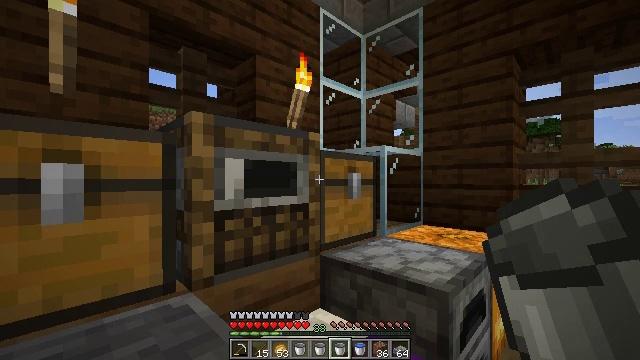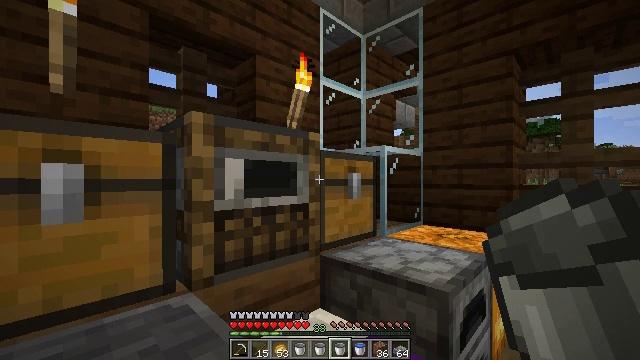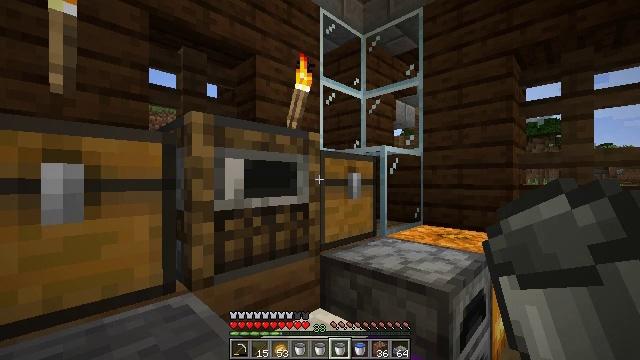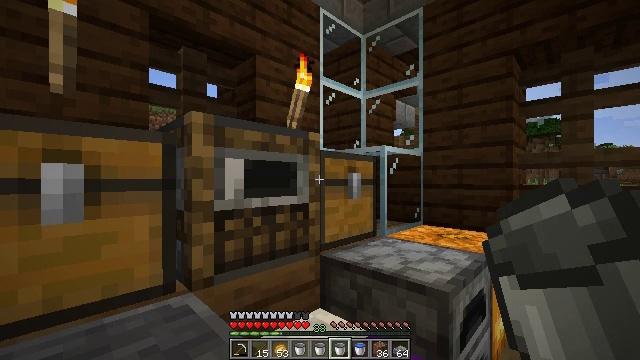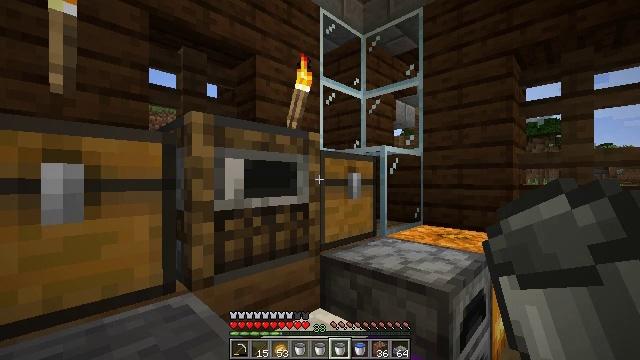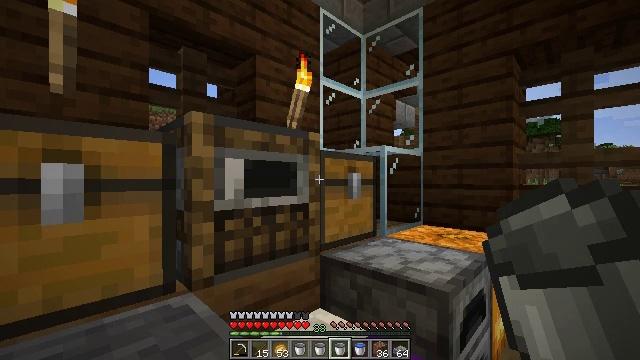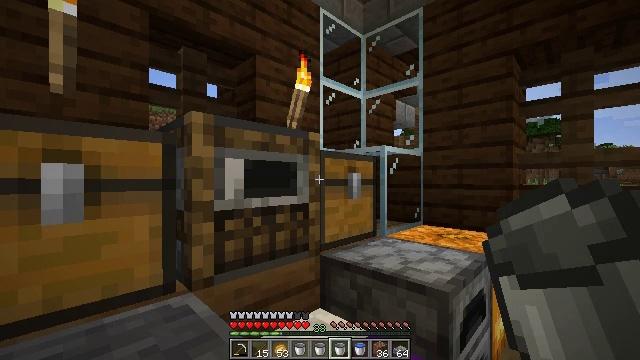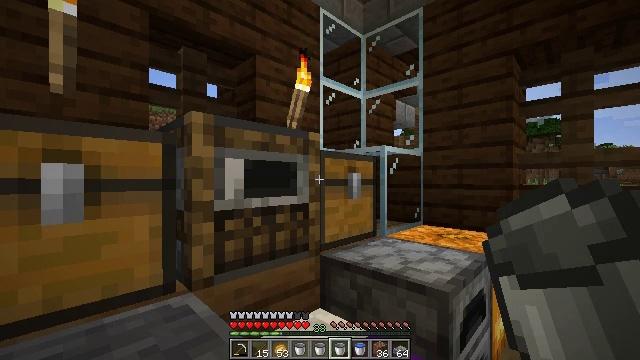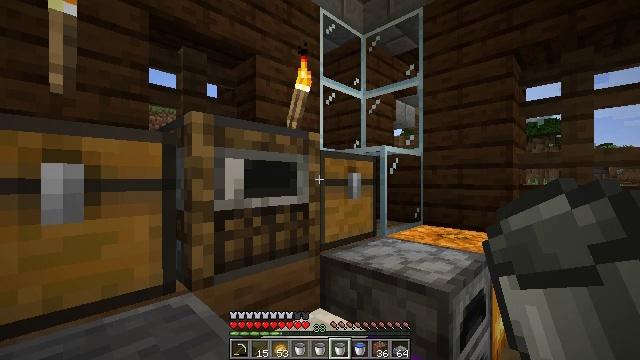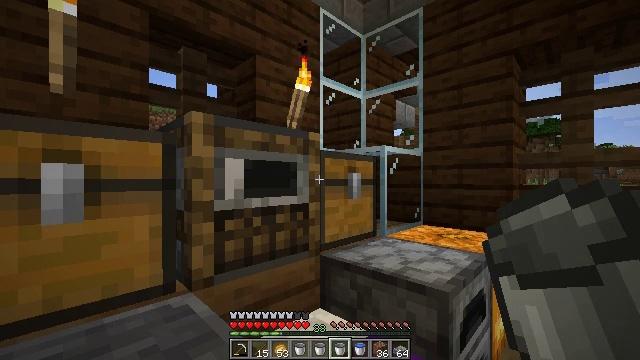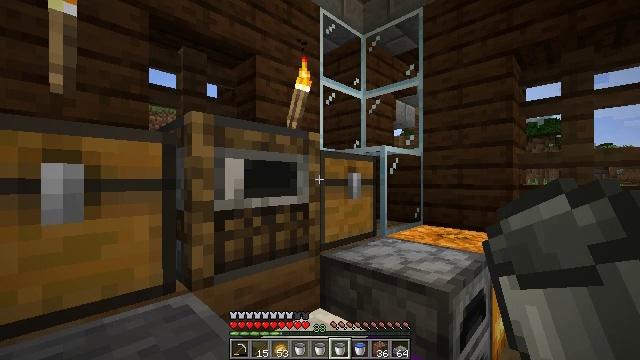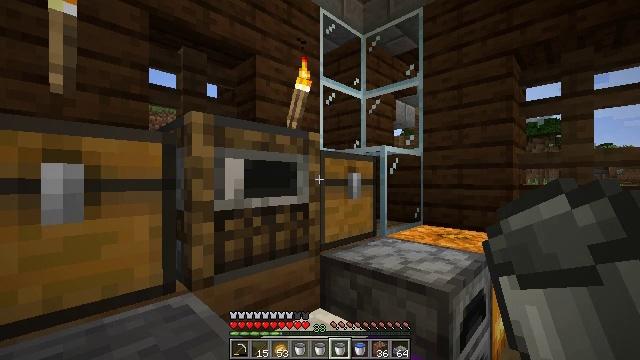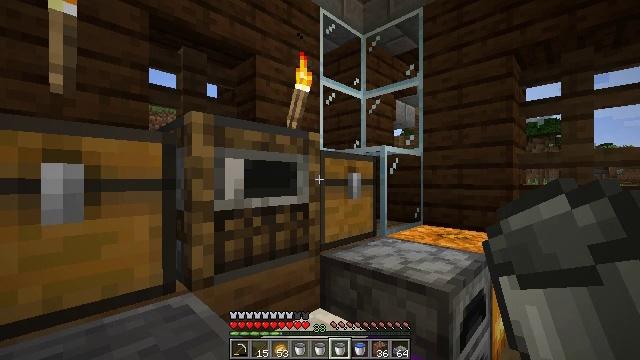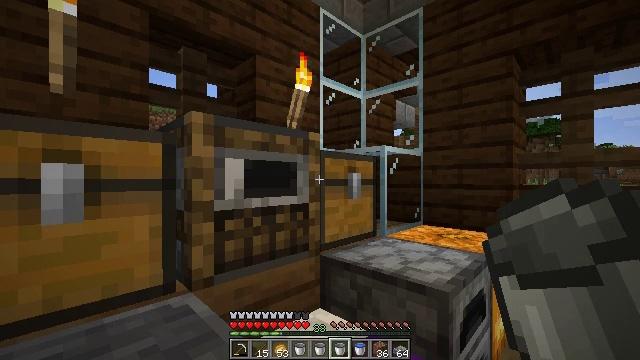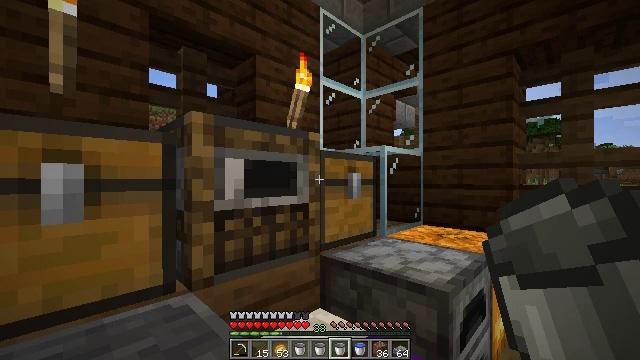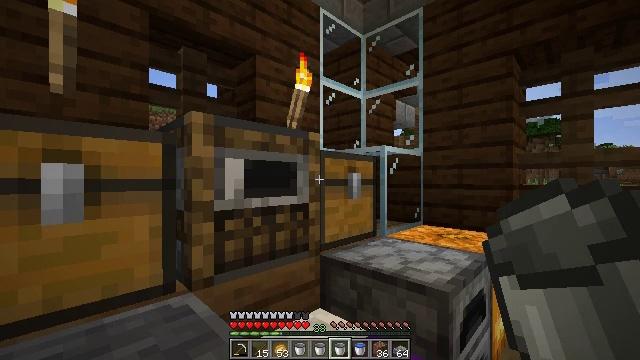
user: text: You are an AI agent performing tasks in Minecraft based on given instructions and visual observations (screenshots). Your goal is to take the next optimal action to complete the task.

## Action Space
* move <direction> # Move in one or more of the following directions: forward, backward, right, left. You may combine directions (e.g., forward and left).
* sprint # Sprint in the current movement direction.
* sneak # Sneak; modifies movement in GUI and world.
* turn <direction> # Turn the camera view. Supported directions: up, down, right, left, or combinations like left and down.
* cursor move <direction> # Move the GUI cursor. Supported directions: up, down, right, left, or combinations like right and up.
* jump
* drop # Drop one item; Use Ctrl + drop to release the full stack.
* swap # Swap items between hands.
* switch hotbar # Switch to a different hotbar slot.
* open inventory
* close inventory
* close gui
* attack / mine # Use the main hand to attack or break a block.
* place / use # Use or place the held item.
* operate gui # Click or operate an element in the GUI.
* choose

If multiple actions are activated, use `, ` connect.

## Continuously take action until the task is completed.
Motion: motion action
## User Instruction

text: Break the spruce leaves to clear the area.
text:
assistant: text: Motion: no_op
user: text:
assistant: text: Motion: no_op
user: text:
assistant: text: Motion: no_op
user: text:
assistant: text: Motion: no_op
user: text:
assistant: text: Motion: no_op
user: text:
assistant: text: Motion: no_op
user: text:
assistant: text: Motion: no_op
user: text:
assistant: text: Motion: no_op
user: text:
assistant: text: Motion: no_op
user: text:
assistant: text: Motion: no_op
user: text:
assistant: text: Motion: no_op
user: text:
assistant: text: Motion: no_op
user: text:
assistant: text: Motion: no_op
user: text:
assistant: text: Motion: no_op
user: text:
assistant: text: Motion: no_op
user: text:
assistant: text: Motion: no_op
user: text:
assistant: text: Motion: no_op
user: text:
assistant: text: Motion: no_op
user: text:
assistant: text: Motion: no_op
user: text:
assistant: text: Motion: no_op
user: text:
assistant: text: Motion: no_op
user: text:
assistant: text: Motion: no_op
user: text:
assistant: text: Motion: no_op
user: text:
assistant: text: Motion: no_op
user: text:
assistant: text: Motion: no_op
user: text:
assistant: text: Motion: no_op
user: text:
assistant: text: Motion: no_op
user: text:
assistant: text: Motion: no_op
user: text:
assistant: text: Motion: no_op
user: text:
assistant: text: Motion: no_op